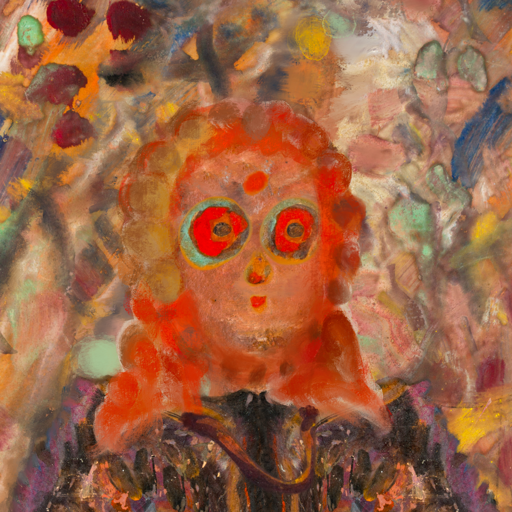
Background: Mother_And_Son_Mother, Head And Neck Front: Boggyland, Face Front: Sisters, Bust: Gypsy_Queen, Hair Front: Rupkatha, Head Accessory: Blank, Second Necklace: Comrade, Necklace: Blank, Baby: Blank